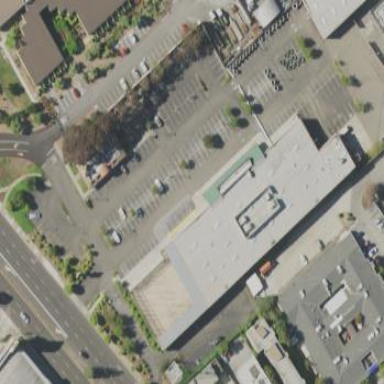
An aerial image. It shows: Retail area.